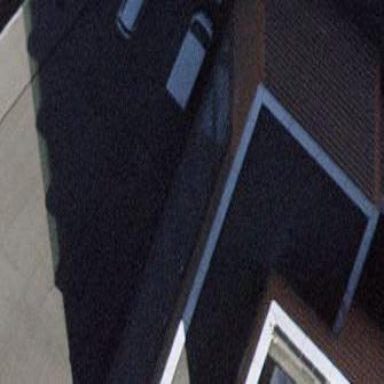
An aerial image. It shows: Building with flat gray roof.